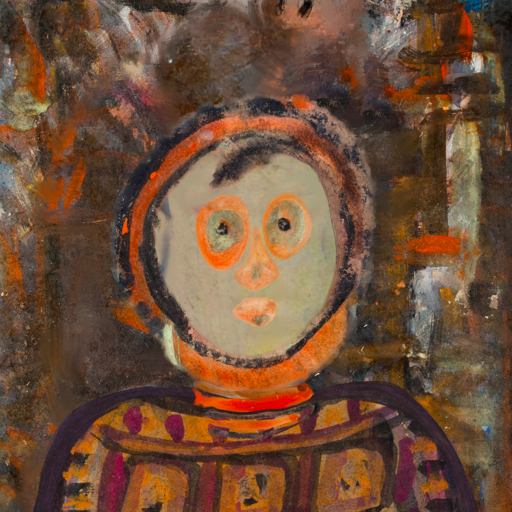
Background: GypsyQueen, Head And Neck Front: Hill_Girl, Face Front: Childish, Bust: Doll, Hair Front: Childish, Head Accessory: Blank, Second Necklace: Blank, Necklace: Experience, Baby: Blank